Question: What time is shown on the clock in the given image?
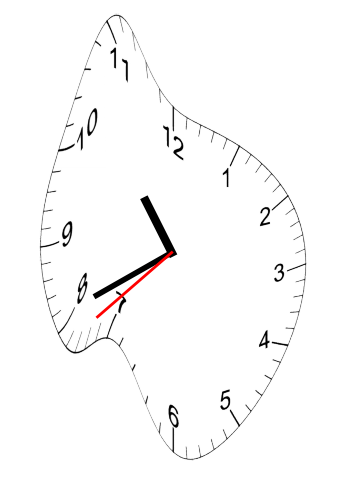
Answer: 10:40:38